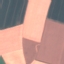
Label: AnnualCrop